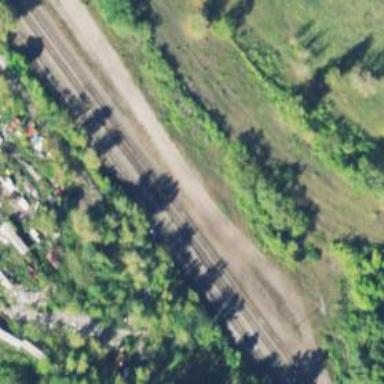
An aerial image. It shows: Railway siding with rails.